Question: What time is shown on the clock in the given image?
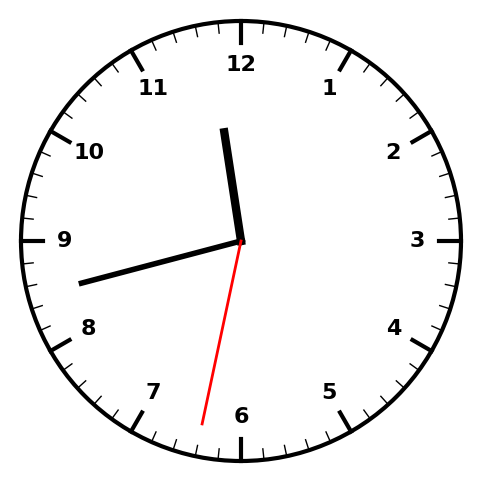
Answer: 11:42:32